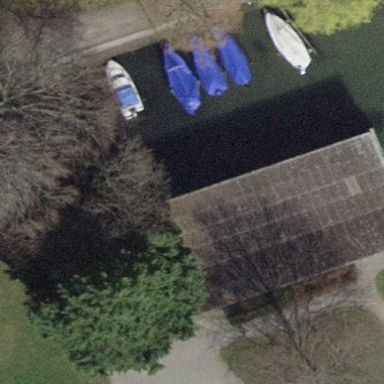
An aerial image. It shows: Boathouse.